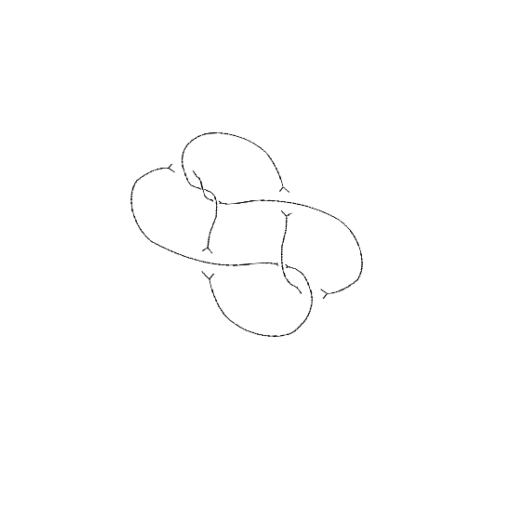
Crossing number: 7